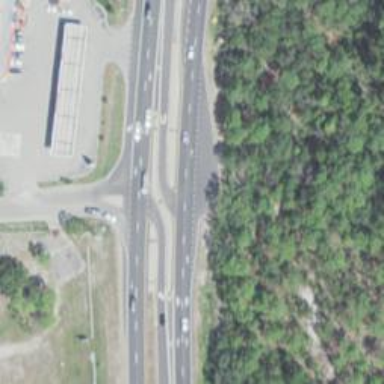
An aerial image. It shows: Trunk link highway.